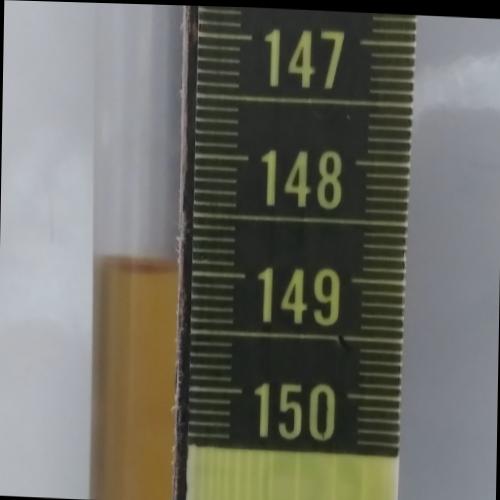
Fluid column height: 149.0 cm